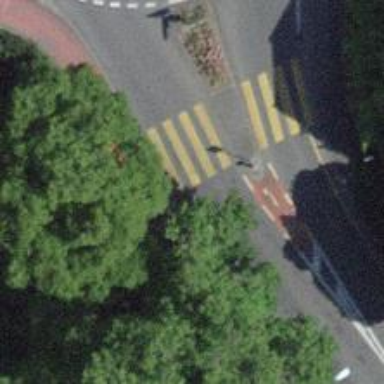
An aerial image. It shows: Uncontrolled zebra crossing with island. The crossing is marked with zebra stripes.